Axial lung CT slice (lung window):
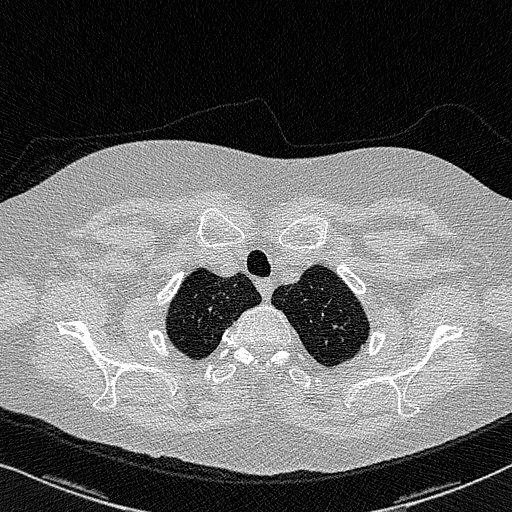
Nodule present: no